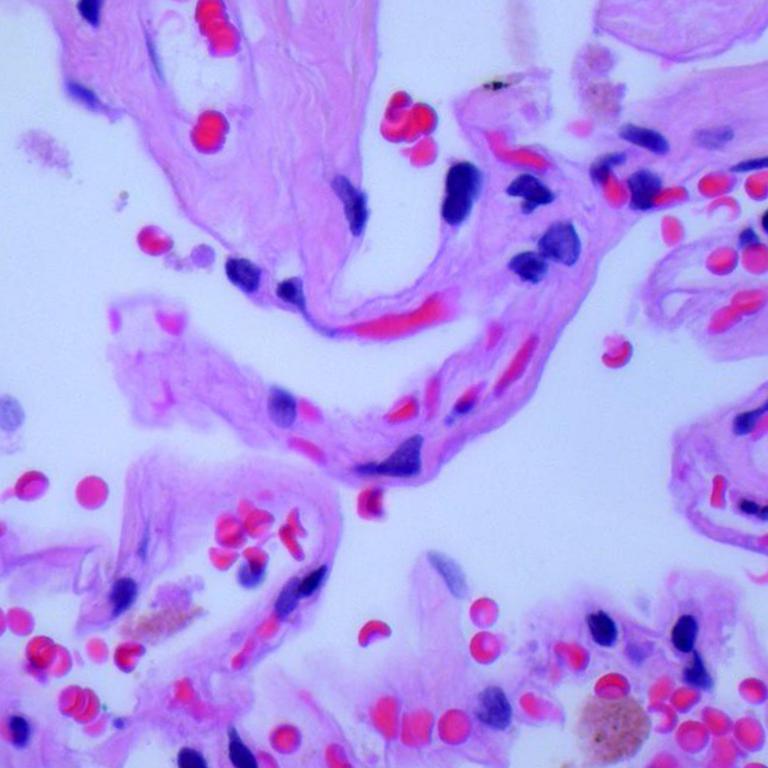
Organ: lung
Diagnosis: benign